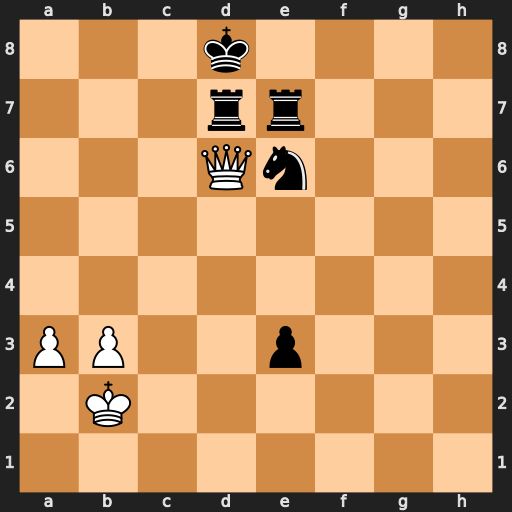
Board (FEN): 3k4/3rr3/3Qn3/8/8/PP2p3/1K6/8
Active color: w
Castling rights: -
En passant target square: -
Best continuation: Qb8#